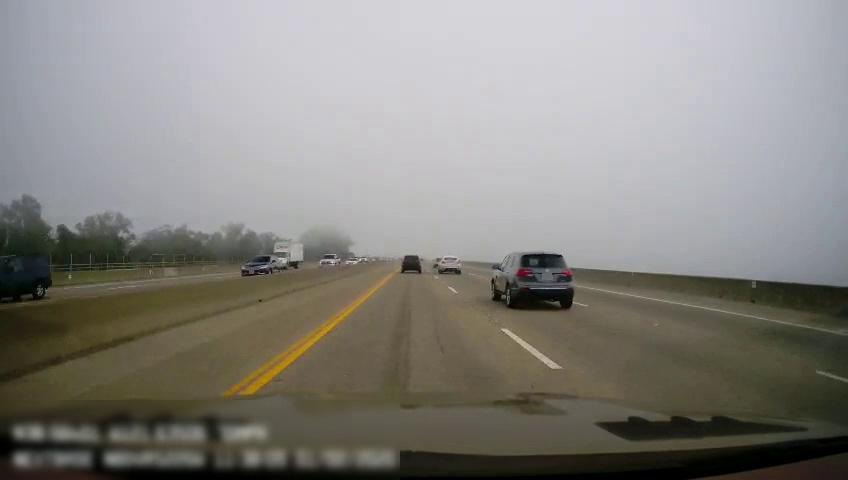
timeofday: Day
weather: Cloudy
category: Drivable Space
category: Drivable Space
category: Vehicles | Truck
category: Vehicles | Car
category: Vehicles | Car
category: Vehicles | Car
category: Vehicles | SUV
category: Vehicles | Car
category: Vehicles | SUV
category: Vehicles | SUV
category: Vehicles | SUV
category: Vehicles | SUV
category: Lanes | Current Lane
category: Lanes | Current Lane
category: Lanes | Alternate Lane
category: Lanes | Alternate Lane
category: Lanes | Alternate Lane
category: Lanes | Opposite Lane
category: Lanes | Opposite Lane